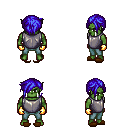
a pixel art fantasy rpg character, male body template, orc, green skin, steel chest armor, teal pants, blue pixie cut hairstyle, gold gloves, brown slippers, four views (front, back, left, right), 2x2 character sprite sheet, small pixel art, hard edges, no anti-aliasing